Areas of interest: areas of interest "Parking Lot"
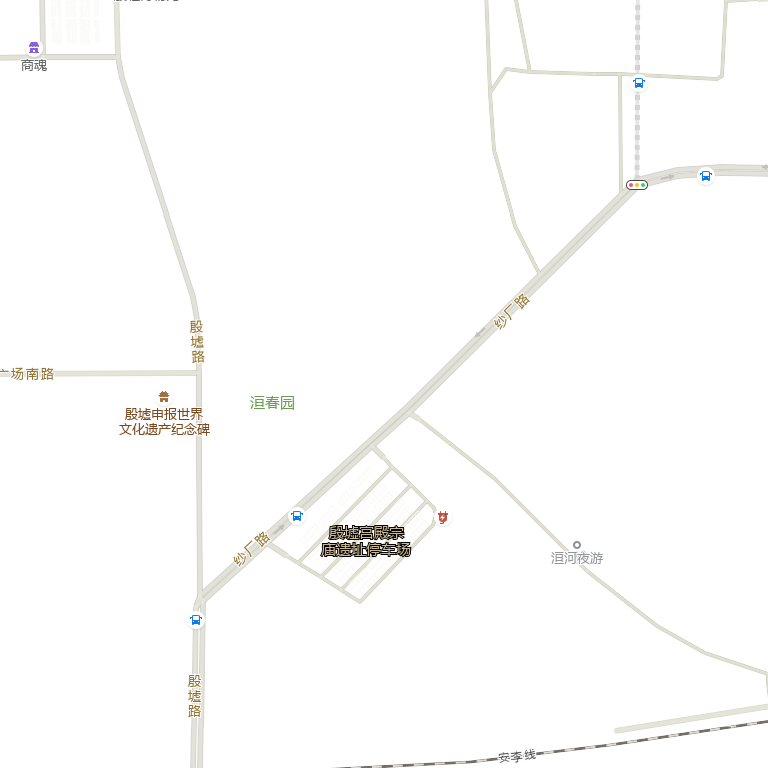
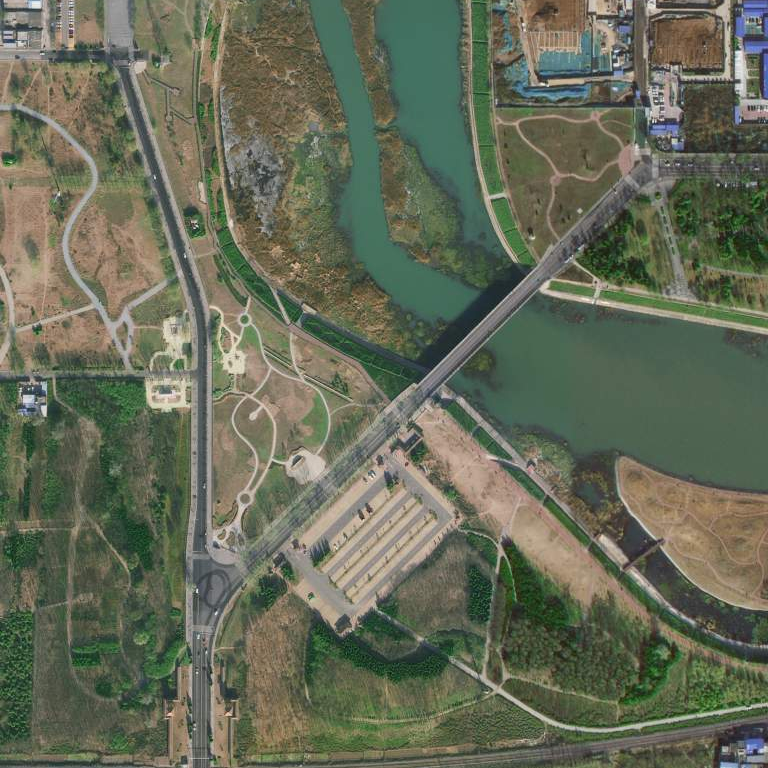